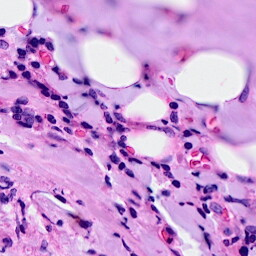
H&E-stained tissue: Breast